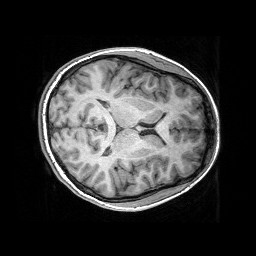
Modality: T1w
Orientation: axial
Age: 16
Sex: female
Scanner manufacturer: siemens
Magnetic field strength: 3 T
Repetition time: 2.53 s
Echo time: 0.00297 s